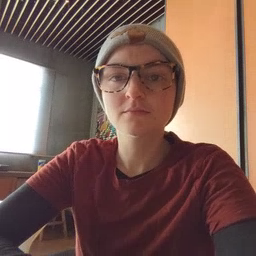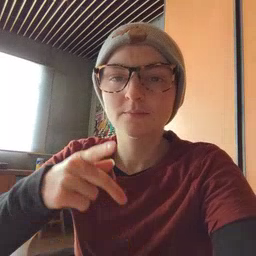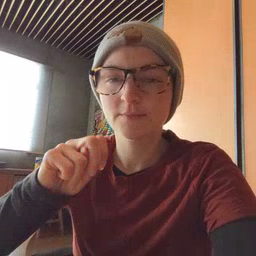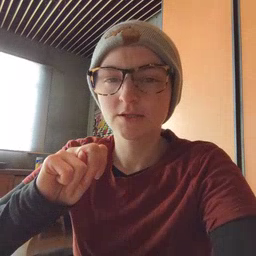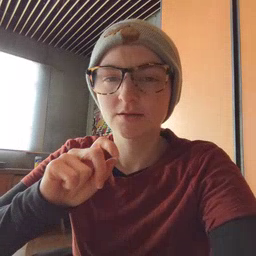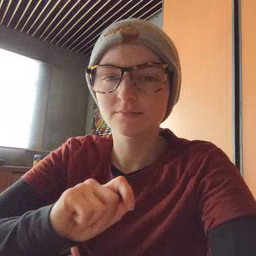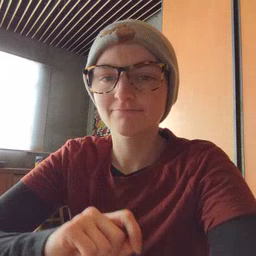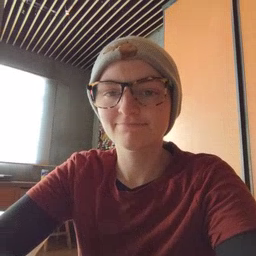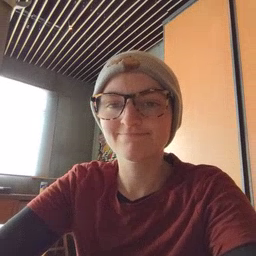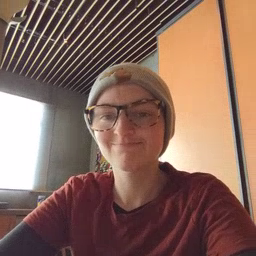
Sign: pen